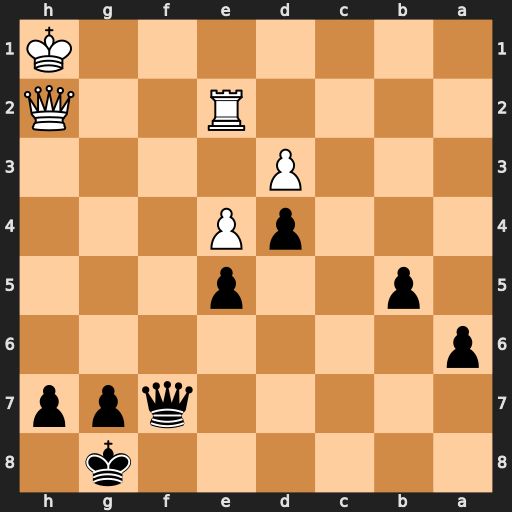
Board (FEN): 6k1/5qpp/p7/1p2p3/3pP3/3P4/4R2Q/7K
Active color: b
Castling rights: -
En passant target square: -
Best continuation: Qf1+ Qg1 Qxe2